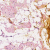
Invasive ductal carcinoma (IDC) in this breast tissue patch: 0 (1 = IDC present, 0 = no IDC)